Aerial crown-view tile of a tropical tree (Barro Colorado Island, Panama), acquired 20250616:
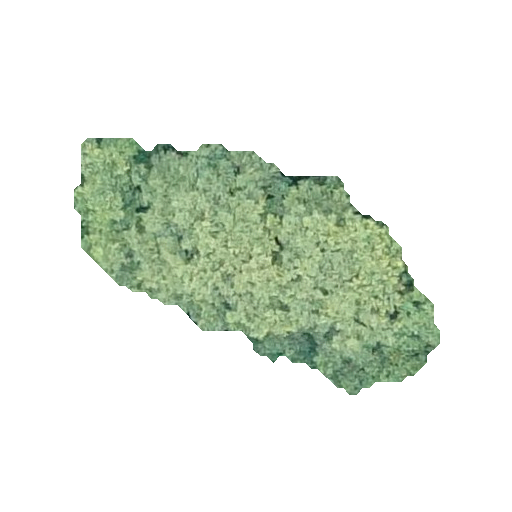
Species: Apeiba tibourbou
GBIF accepted scientific name: Apeiba tibourbou
Crown area: 82.457 m²